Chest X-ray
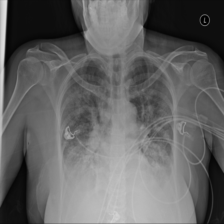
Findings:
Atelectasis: negative
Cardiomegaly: negative
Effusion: positive
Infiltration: positive
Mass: negative
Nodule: negative
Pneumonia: negative
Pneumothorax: negative
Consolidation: negative
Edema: negative
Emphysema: negative
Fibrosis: negative
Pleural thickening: negative
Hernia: negative